Interaction volume radius: 10 \u00c5
Interaction volume height: 10 \u00c5
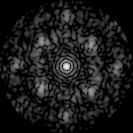
Disorder parameter: 0.5465